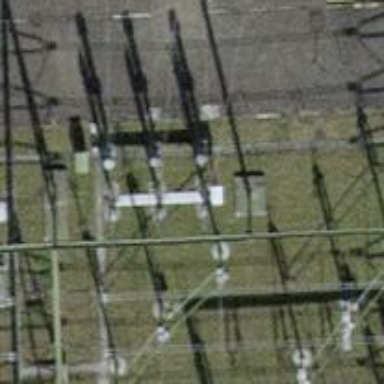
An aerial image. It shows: Insulator used in power equipment.